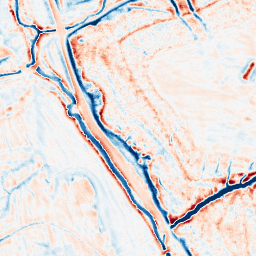
Category: edge_preserving
Decomposition family: bilateral
Decomposition parameters: d: 15
sigma_color: 100
sigma_space: 100
Upsampling method: sinc_hamming
Upsampling parameters: scale: 2
kernel_size: 16
Upsampling scale: 2